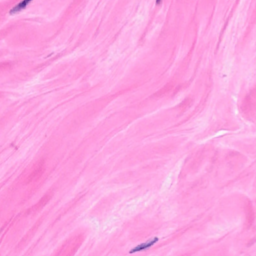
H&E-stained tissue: Breast